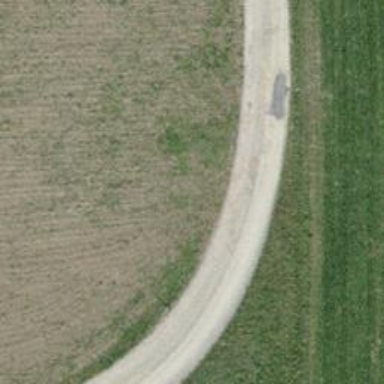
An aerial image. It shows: Track with pebblestone surface. The track type is grade2.